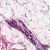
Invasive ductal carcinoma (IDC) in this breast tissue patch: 0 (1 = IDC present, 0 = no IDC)